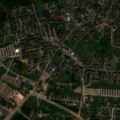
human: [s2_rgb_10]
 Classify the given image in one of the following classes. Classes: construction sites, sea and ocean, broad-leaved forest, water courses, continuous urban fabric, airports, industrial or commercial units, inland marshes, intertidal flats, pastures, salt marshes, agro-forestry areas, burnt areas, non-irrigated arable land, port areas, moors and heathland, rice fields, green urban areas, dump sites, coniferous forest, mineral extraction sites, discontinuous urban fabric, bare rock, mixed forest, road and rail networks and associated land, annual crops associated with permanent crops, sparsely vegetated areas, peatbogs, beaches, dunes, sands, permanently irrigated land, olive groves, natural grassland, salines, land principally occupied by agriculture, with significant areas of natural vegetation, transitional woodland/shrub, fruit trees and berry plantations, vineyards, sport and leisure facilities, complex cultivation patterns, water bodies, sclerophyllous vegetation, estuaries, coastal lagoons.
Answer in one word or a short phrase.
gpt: discontinuous urban fabric, water bodies